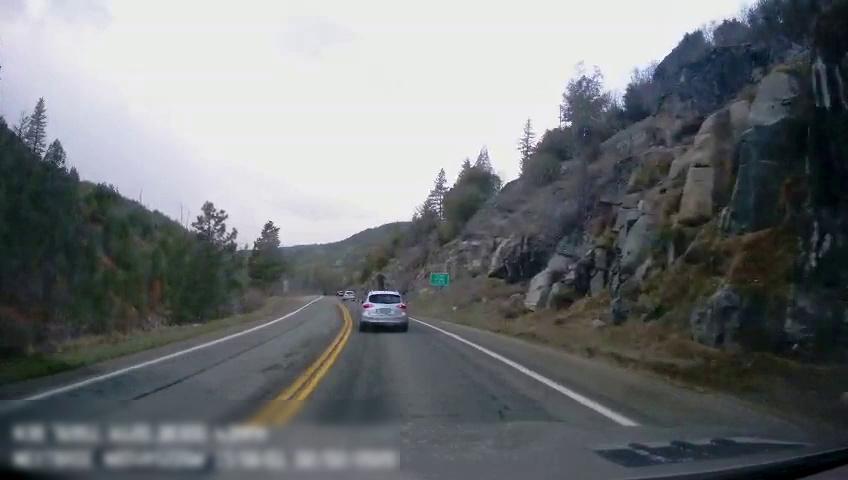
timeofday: Day
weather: Cloudy
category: Drivable Space
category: Vehicles | Car
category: Vehicles | SUV
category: Lanes | Current Lane
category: Lanes | Current Lane
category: Lanes | Opposite Lane
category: Traffic | Signs